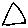
Label: triangle